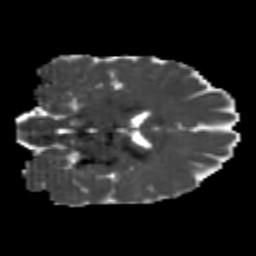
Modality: MD
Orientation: coronal
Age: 26
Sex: female
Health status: healthy
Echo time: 0.074 s